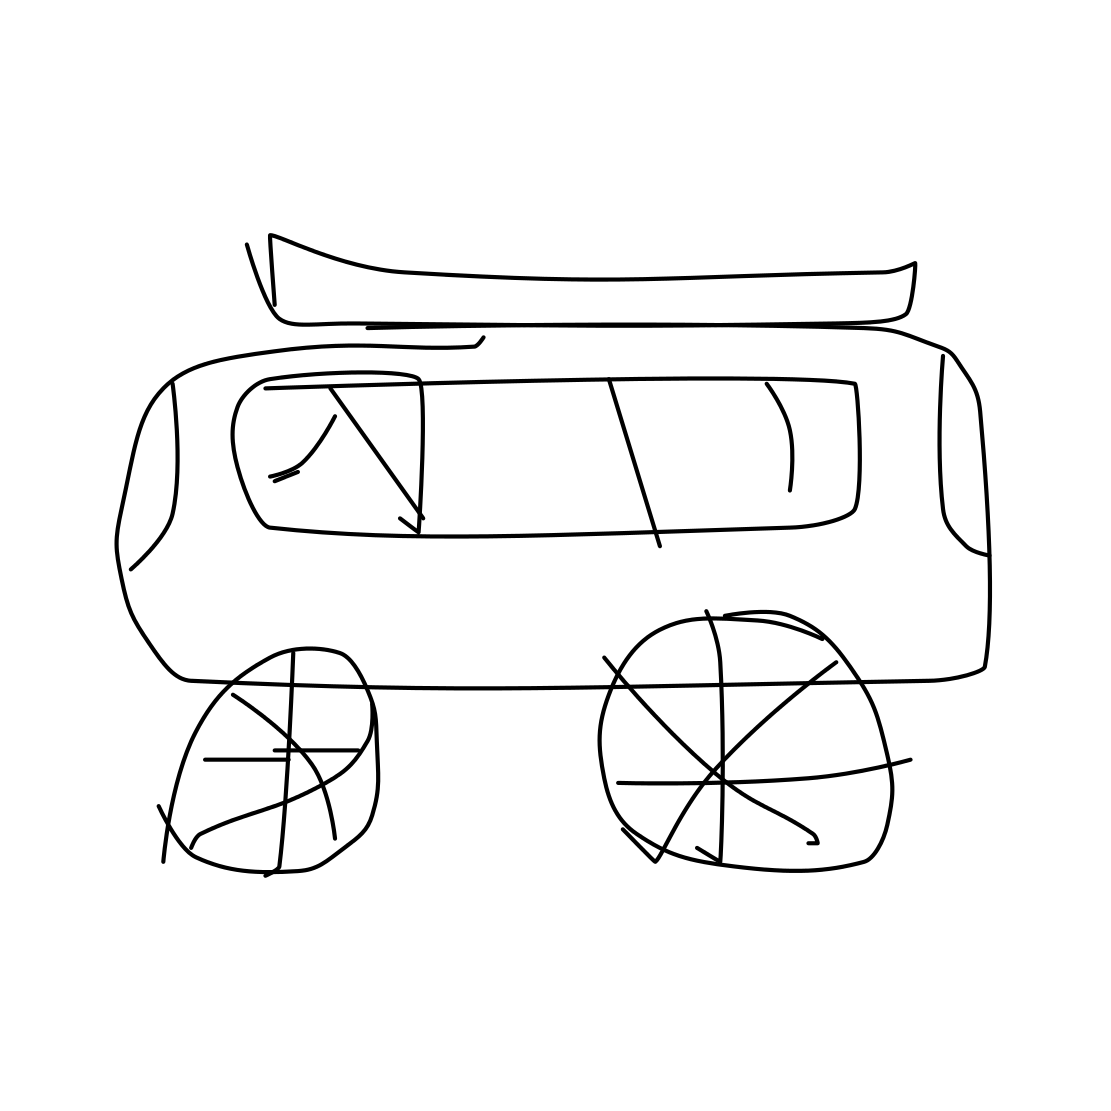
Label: van